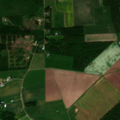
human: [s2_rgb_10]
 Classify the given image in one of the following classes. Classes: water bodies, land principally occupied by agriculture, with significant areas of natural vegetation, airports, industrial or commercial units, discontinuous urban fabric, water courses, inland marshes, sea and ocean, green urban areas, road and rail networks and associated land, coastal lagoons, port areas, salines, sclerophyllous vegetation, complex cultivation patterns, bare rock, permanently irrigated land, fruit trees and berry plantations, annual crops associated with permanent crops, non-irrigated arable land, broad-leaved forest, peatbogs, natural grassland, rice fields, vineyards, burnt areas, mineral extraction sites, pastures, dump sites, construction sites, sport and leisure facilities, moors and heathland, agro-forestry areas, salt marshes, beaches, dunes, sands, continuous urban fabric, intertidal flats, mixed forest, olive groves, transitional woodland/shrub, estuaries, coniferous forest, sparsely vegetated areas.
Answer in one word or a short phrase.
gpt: non-irrigated arable land, mixed forest, transitional woodland/shrub